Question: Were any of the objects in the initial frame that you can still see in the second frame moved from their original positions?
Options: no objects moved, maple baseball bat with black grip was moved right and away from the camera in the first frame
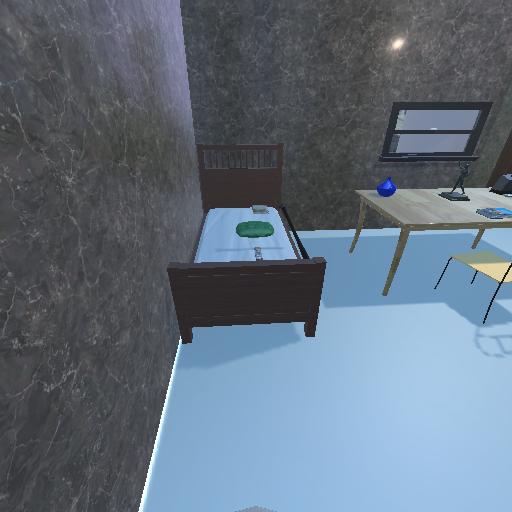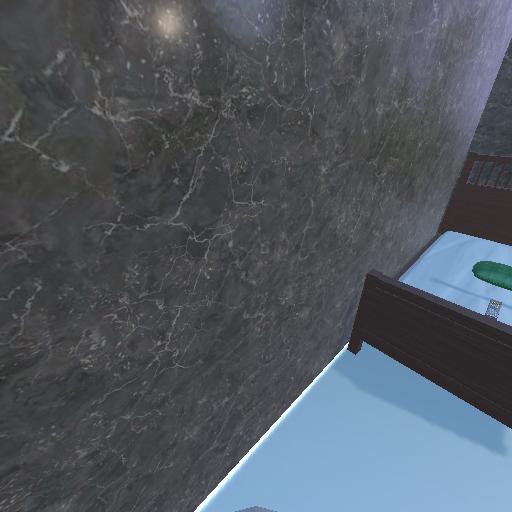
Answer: no objects moved